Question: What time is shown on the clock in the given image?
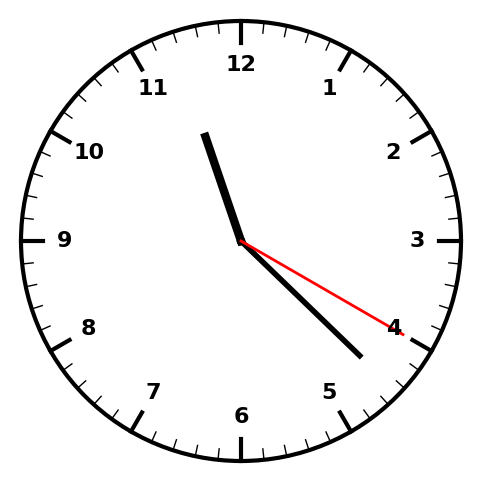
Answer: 11:22:20